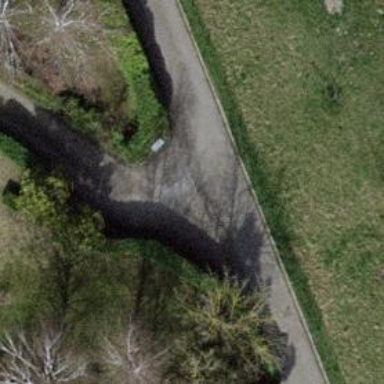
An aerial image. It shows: Residential road with asphalt surface and no sidewalks.